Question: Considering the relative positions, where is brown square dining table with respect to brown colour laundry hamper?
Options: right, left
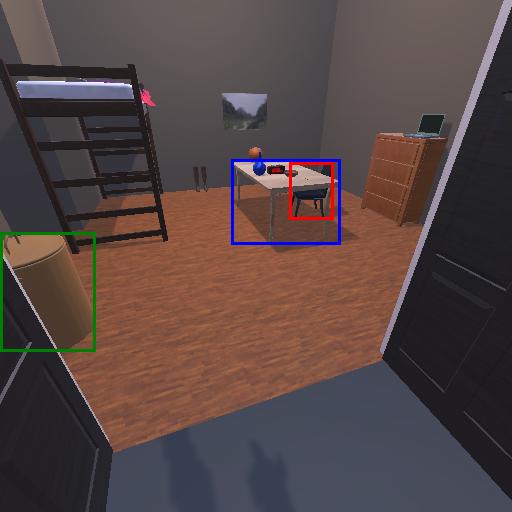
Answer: right